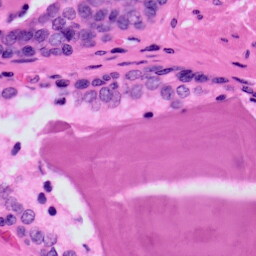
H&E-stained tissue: Prostate